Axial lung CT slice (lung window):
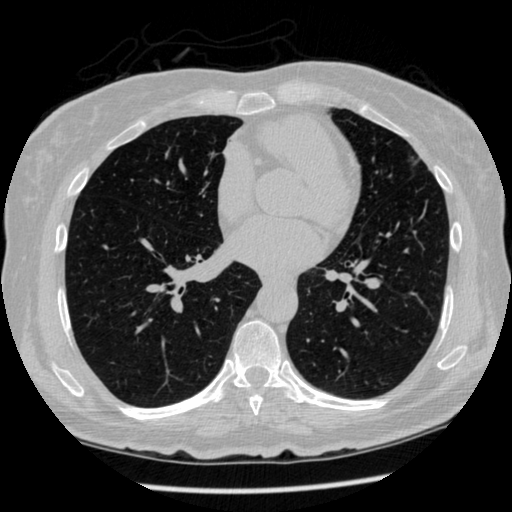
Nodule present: no